Question: I have a view new.html.erb
'''
<div class="container">
<div class="row">
<div class="col-md-4 col-md-offset-4">
.
.
<%= f.label :date_of_birth %><br />
<%= f.date_select :date_of_birth, { :start_year => 1920, :end_year => 2010 }, :class => 'form-control date-select' %>
.
.
</div>
</div>
</div>
'''
The view new.html.erb gets displayed as follows

I am using Twitter Bootstrap and I am not using Devise gem.
Is there any way that I can display all three listboxes on the same line?
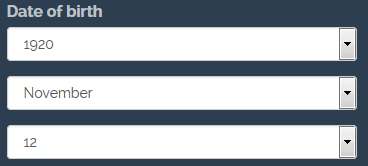
Answer: Your selectboxes have 'form-control' class which defines 'width: 100%' and 'display: block'. It means to makes them all take same line you should wrap selectboxes with one more container and then make them inline/inline-block and set some width:
'''
<div class="col-md-4 col-md-offset-4">
...
<label>Date of birth</label>
<div>
<select name="date_of_birth" class="form-control date-select"></select>
<select name="month_of_birth" class="form-control date-select"></select>
<select name="day_of_birth" class="form-control date-select"></select>
</div>
...
</div>
'''
And define this CSS styles for '.date-select' class:
'''
.date-select {
display: inline-block;
width: 30%;
}
'''
### Illustration: http://plnkr.co/edit/00izoqhM3nfquNieFNwe?p=preview